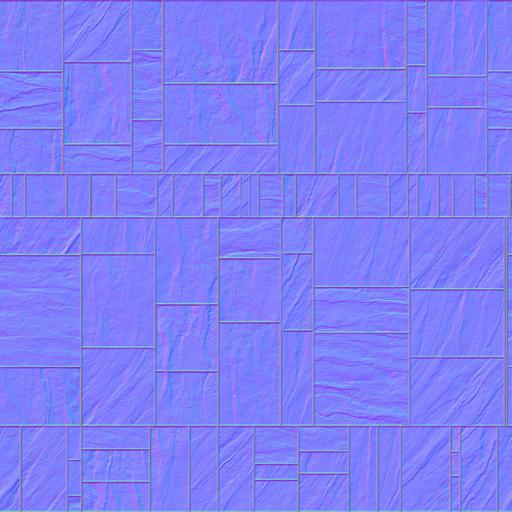
floor red tiled tiles uneven